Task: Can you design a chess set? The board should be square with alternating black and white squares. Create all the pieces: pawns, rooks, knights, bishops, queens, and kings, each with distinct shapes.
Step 4248:
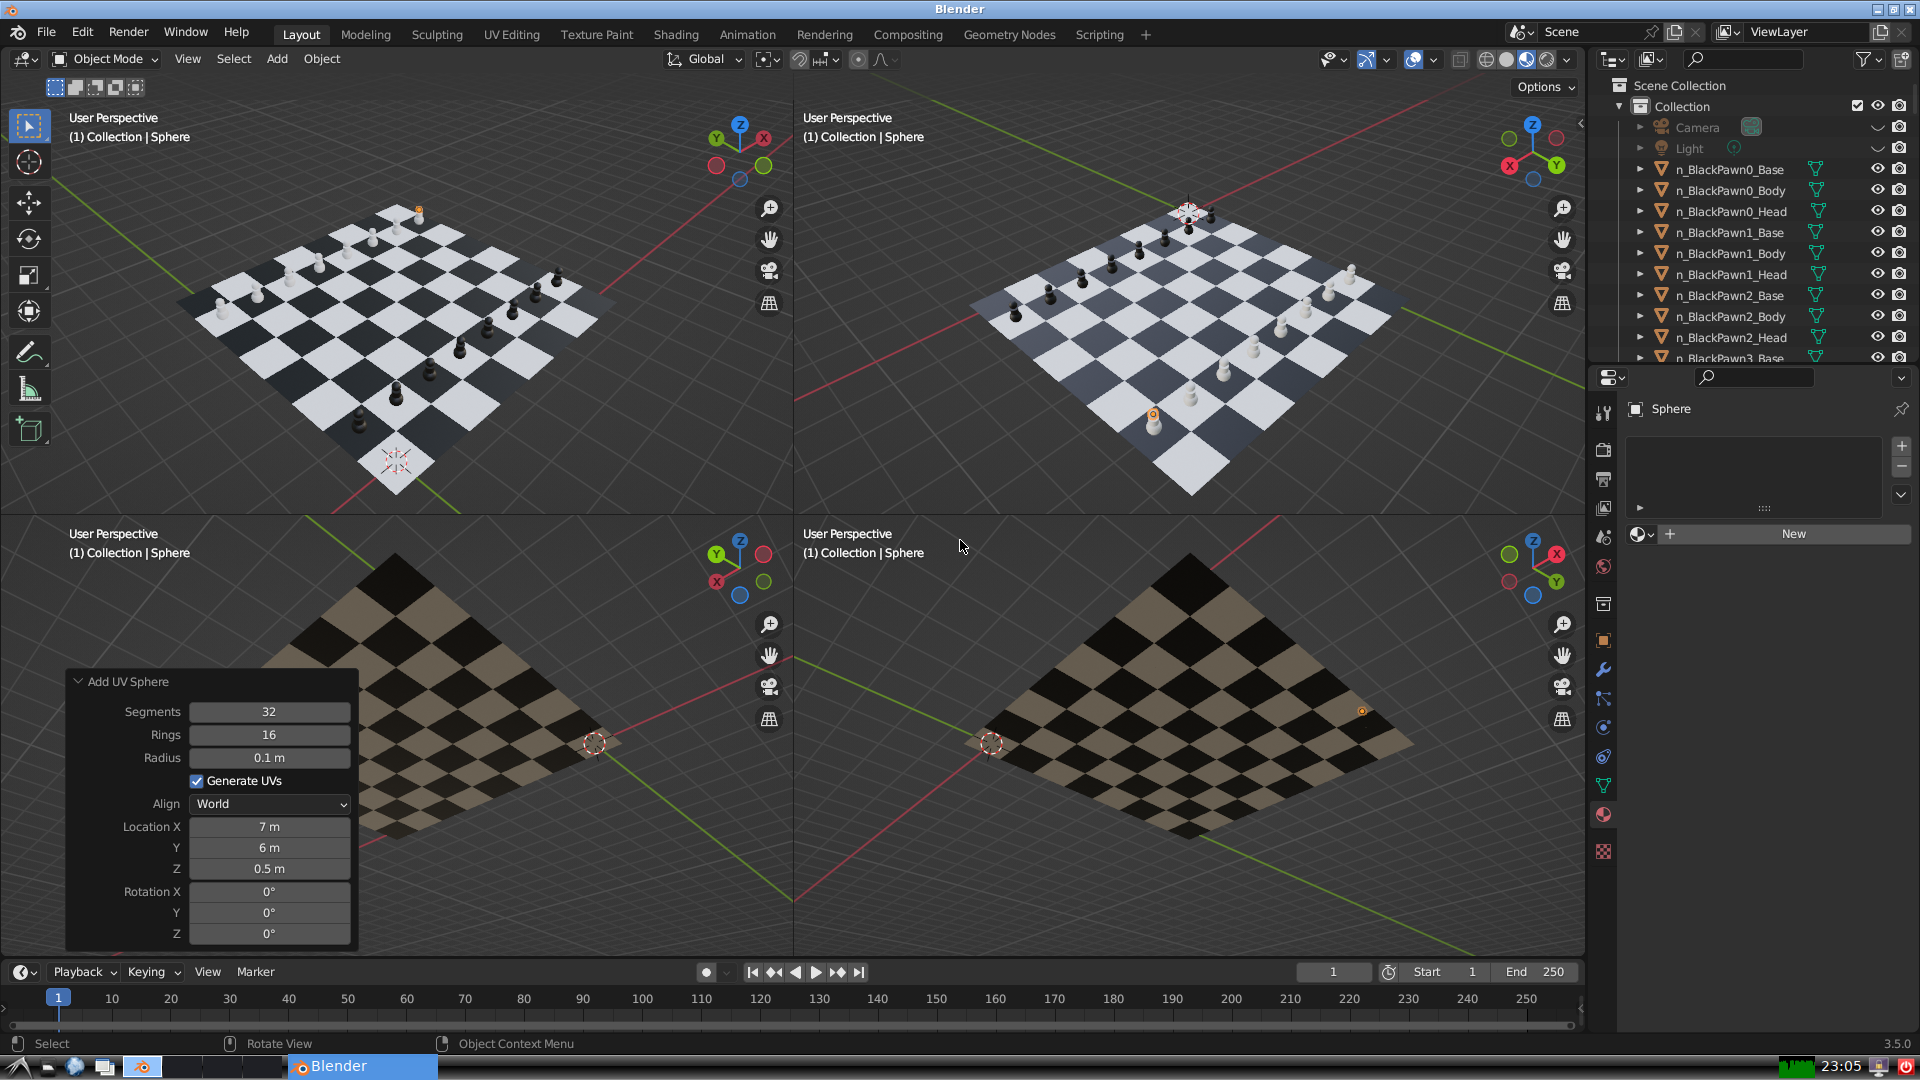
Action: {"key_press": ['Ctrl, Home']}